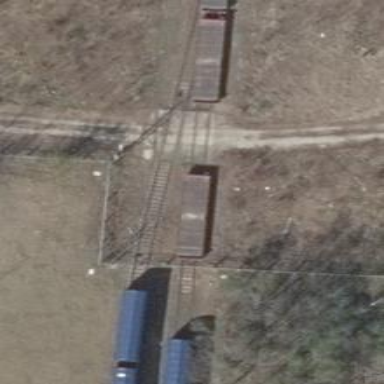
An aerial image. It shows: Level crossing along the railway.